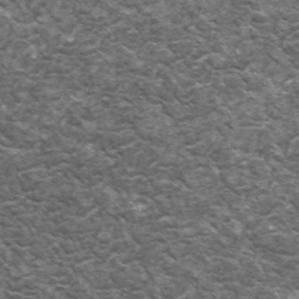
Label: frost